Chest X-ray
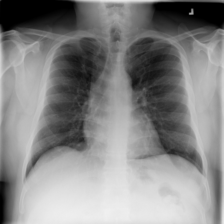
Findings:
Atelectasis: negative
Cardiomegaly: negative
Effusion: negative
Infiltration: negative
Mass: negative
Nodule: negative
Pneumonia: negative
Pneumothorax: negative
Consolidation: negative
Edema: negative
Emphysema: negative
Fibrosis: negative
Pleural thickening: negative
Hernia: negative